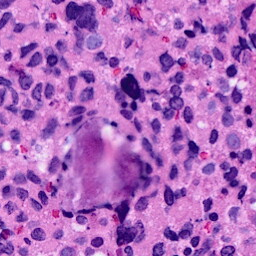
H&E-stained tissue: Breast